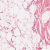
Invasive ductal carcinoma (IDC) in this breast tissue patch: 0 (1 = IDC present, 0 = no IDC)